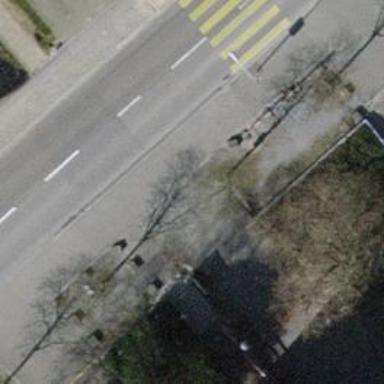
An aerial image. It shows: Avenue lined with trees.